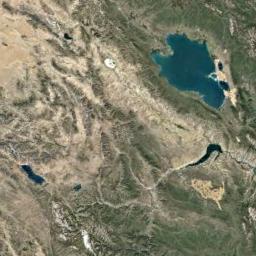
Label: lake